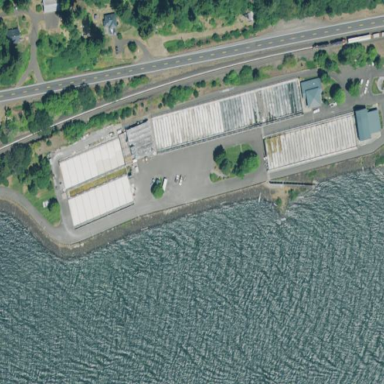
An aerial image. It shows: Area dedicated to aquaculture.